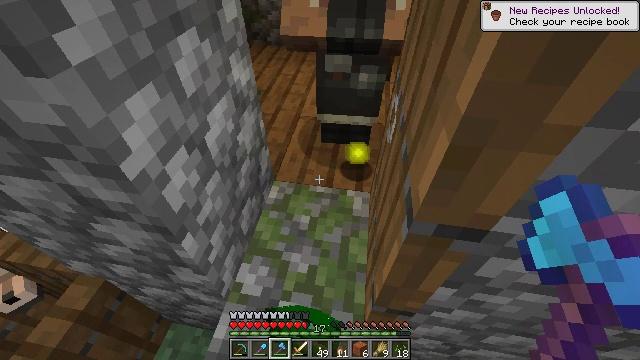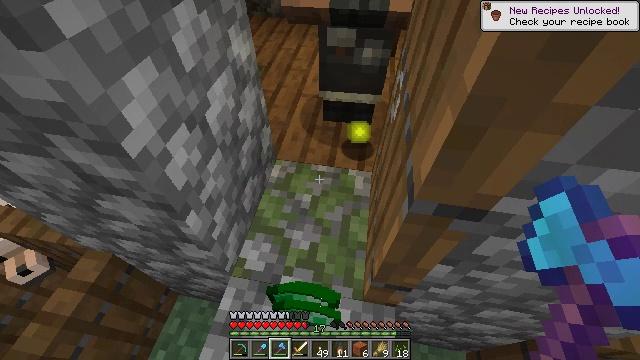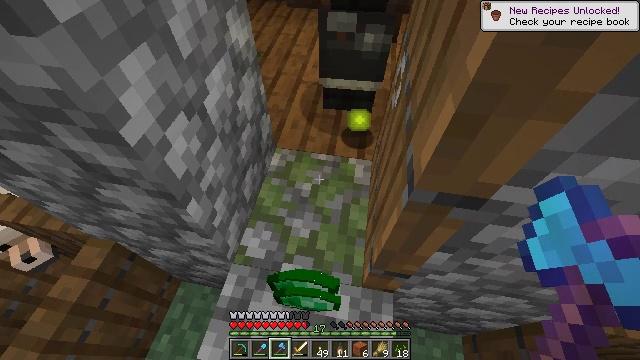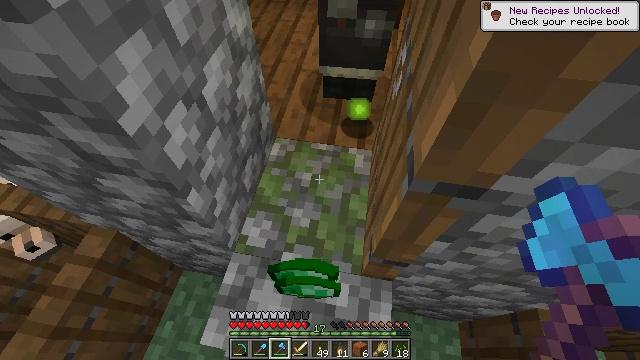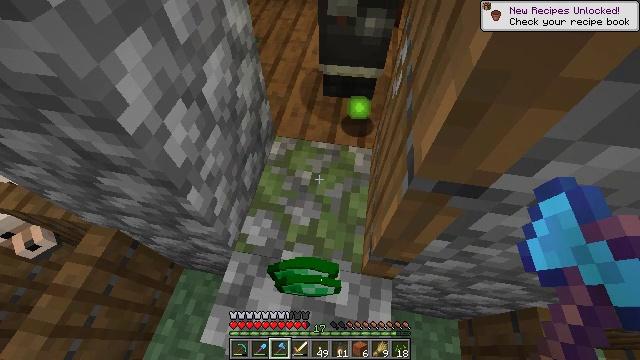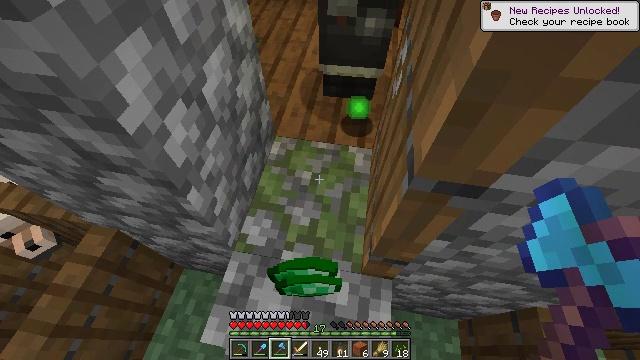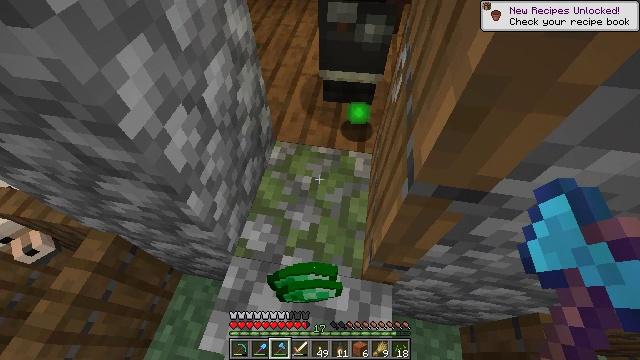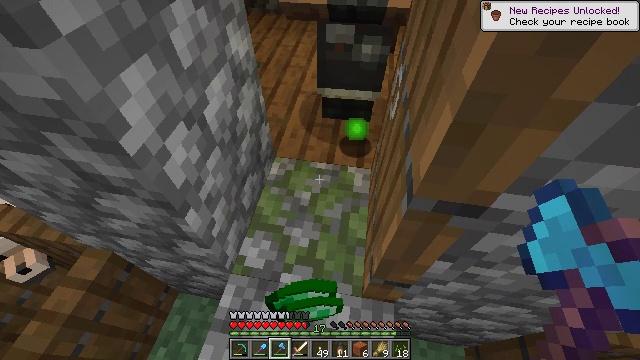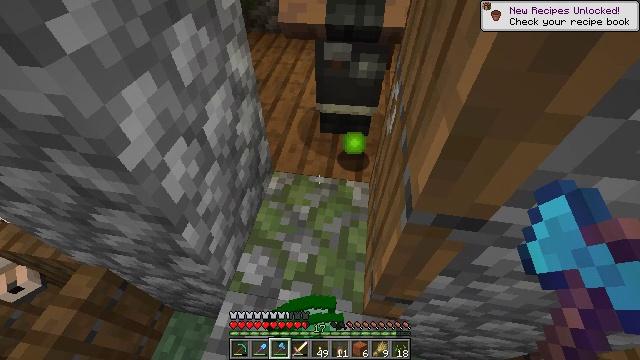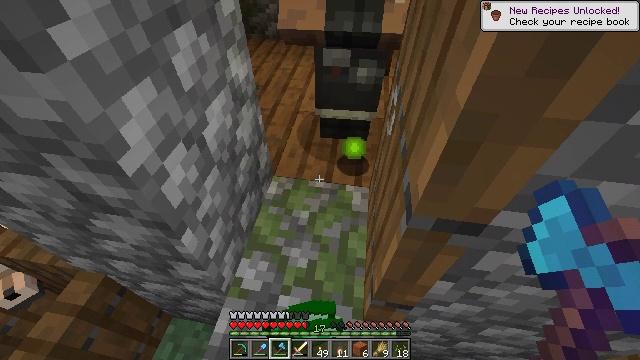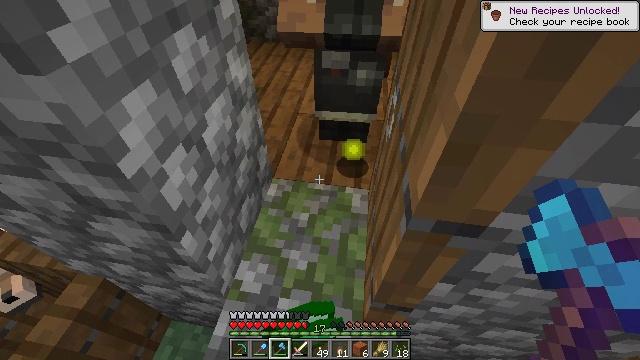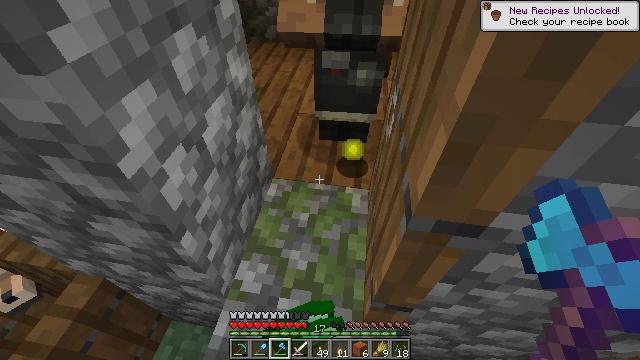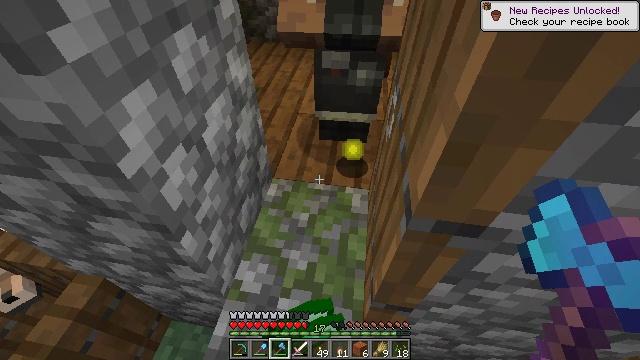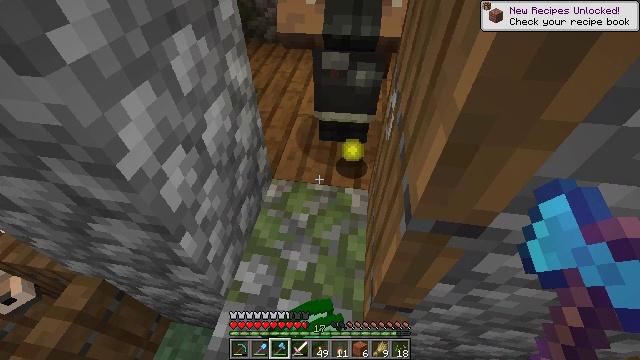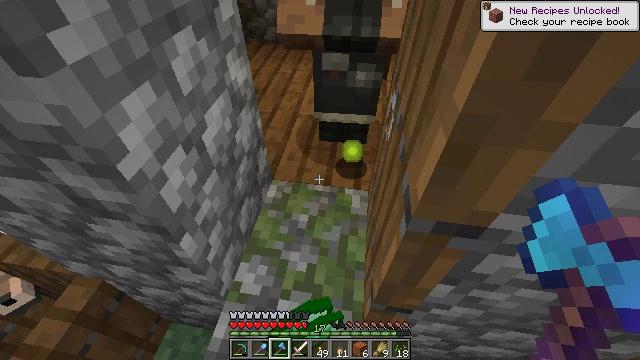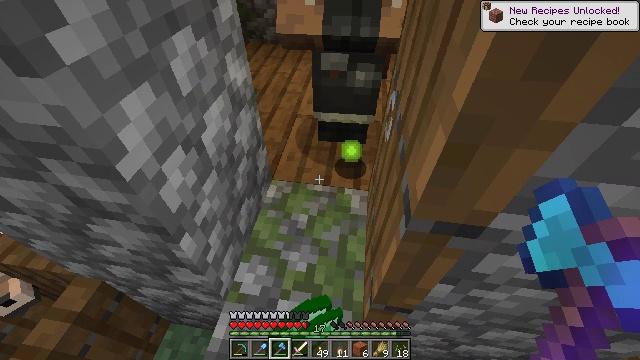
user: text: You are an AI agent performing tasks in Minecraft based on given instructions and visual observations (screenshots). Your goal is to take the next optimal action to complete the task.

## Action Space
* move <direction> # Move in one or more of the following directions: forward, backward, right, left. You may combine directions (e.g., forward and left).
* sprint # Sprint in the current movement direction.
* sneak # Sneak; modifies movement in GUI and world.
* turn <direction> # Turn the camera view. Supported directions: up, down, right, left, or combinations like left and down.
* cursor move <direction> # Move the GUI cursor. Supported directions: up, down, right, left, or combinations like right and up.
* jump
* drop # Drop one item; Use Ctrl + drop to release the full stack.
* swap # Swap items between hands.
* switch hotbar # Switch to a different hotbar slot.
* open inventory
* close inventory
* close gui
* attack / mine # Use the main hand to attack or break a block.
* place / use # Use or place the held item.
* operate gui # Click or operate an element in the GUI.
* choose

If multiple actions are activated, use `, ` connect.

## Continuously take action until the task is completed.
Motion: motion action
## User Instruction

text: Drop a sugar cane.
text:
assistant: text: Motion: turn down
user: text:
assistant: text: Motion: turn down
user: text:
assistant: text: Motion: turn down
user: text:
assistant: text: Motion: no_op
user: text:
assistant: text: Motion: no_op
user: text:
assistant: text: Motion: turn up
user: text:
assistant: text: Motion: turn up
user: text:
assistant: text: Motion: turn up
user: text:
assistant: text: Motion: turn up
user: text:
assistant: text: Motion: no_op
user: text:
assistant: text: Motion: no_op
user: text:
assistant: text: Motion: no_op
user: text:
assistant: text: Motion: no_op
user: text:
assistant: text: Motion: no_op
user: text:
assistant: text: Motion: no_op
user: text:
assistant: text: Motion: open inventory
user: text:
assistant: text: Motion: open inventory
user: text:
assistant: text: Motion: open inventory
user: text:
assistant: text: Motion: no_op
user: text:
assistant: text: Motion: cursor move right
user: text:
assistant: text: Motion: cursor move right and down
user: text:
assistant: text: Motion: cursor move right and down
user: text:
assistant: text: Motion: cursor move right and down
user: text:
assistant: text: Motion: cursor move right
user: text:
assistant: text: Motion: cursor move right
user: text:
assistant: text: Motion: no_op
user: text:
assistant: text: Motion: no_op
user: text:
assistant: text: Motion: no_op
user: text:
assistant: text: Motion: no_op
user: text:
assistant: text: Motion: no_op